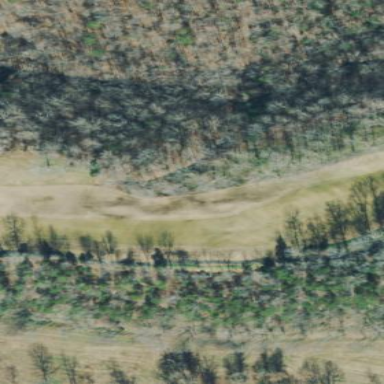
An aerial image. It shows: Golf rough area.